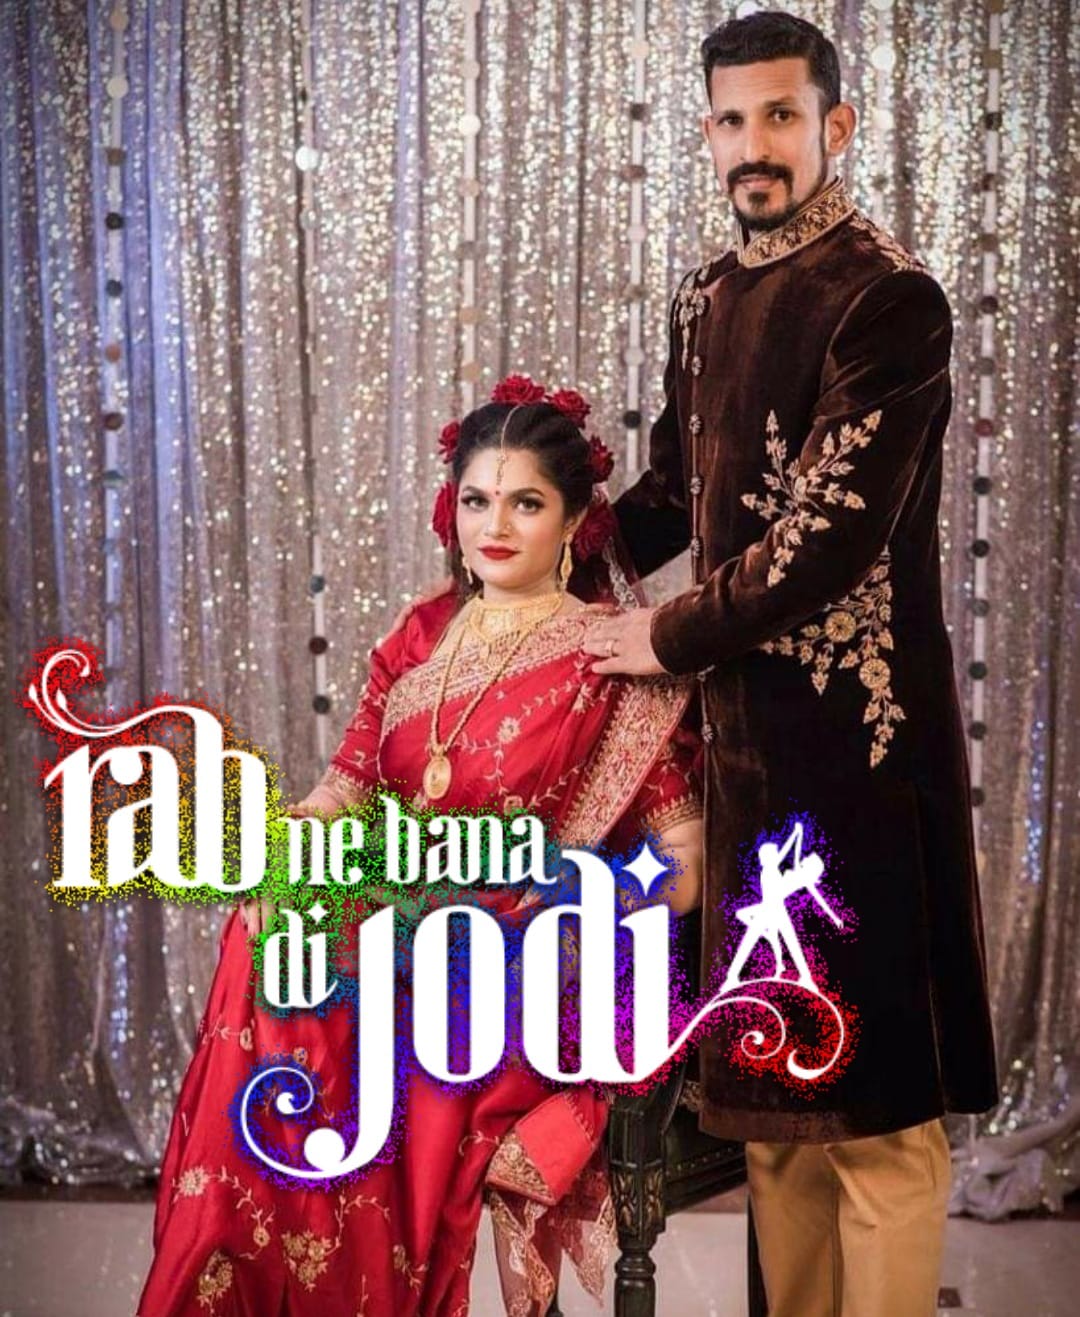
Caption: rab ne bana di jodi
Label: non-hate